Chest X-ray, PA view. Patient: 56 years old, sex F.
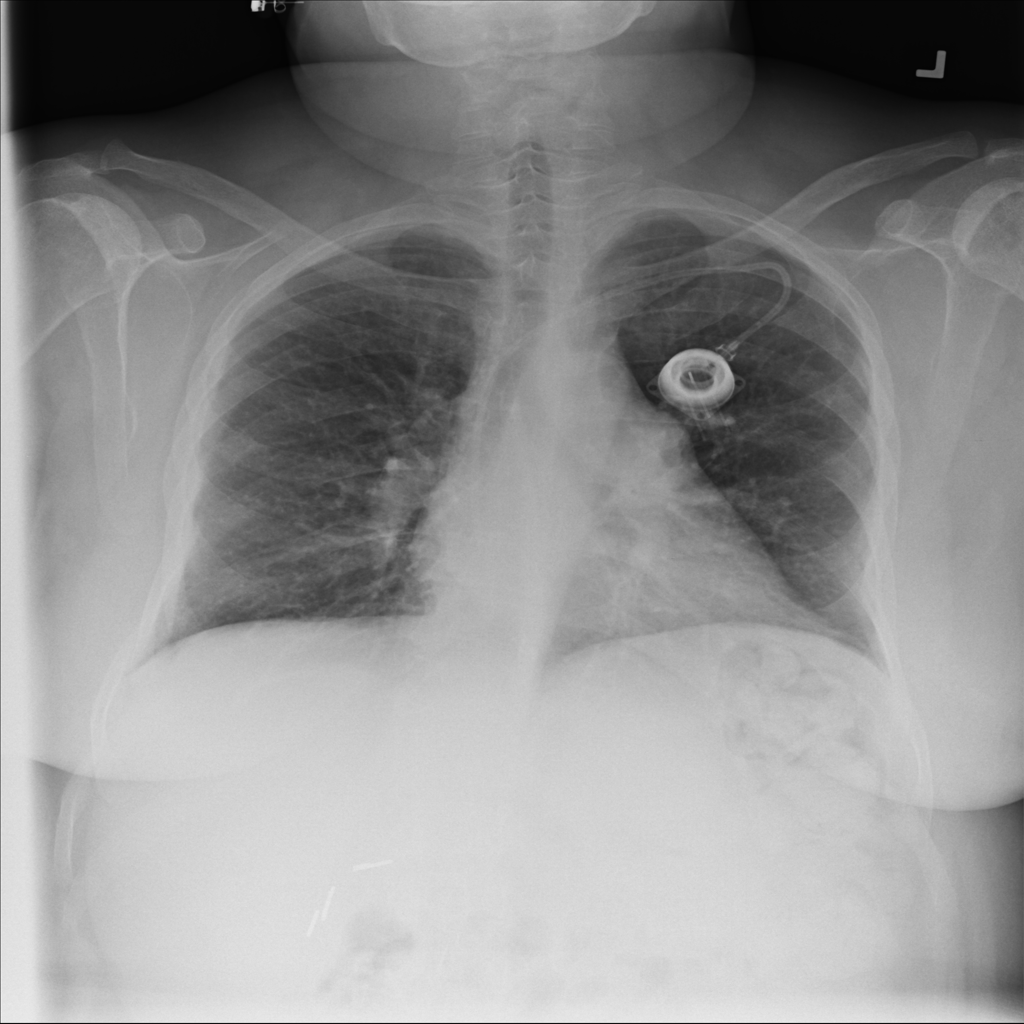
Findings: No Finding